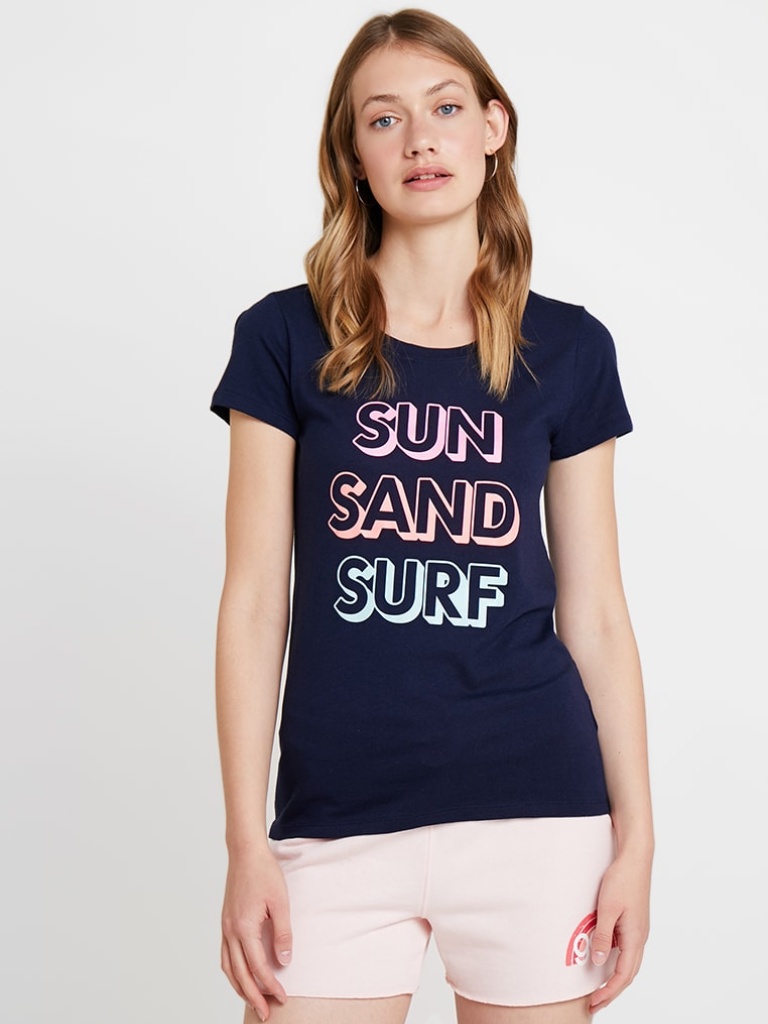
cotton tight short sleeve hip length Untucked crew t-shirt